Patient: sex F, age 33
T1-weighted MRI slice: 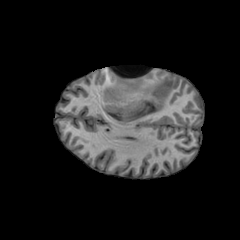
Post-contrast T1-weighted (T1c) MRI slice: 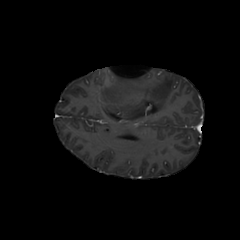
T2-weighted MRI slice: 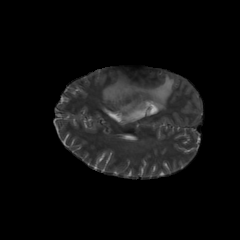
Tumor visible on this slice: yes
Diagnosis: Glioblastoma, IDH-wildtype
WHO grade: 4